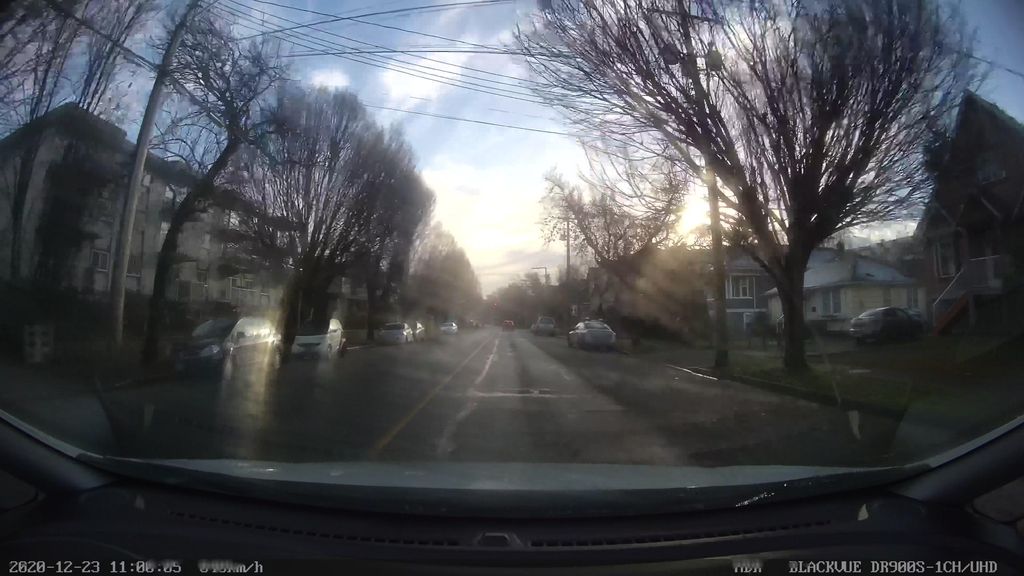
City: victoria